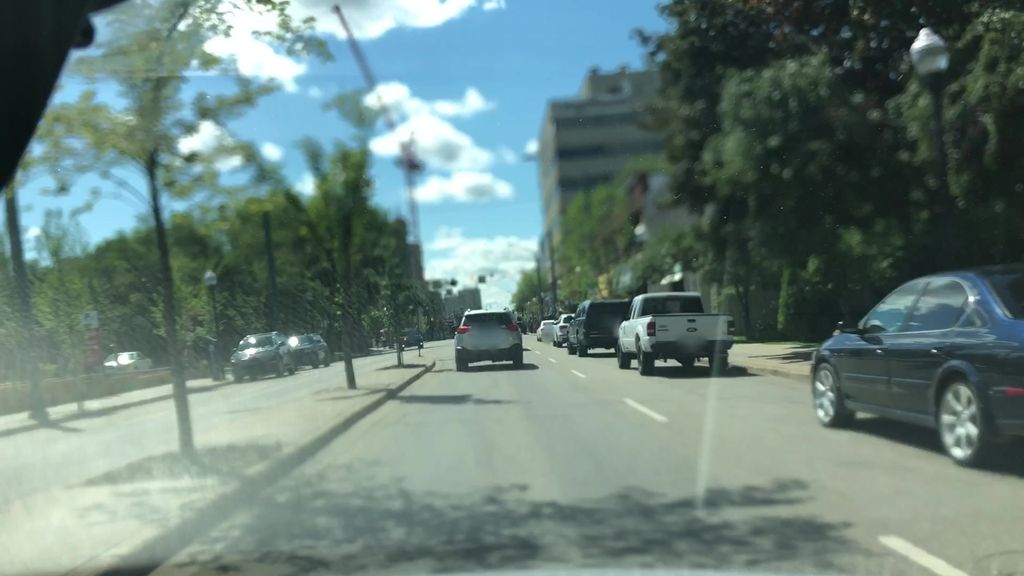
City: edmonton